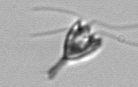
Label: Pyramimonas_longicauda